Question: I try to filter an "item" column that has a many2one type based on the names that already exist in another "itemsnames" column that has a char type, I can not write the domain in the xml file, here is my xml file:
'''
<record id="sale_order_line_form_inherited" model="ir.ui.view">
<field name="name">sale_order.line.form.inherited</field>
<field name="model">sale.order</field>
<field name="inherit_id" ref="sale.view_order_form"/>
<field name="arch" type="xml">
<xpath expr="//tree//field[@name='name']" position="after">
<field name="categorie"/>
<!--<field name="item" domain="[('item.name','=', 'name.name')]"/>-->
<!--<field name="item" domain="[('item.name','in',items)]"/>-->
<field name="item" domain="[('item.name','in',itemsnames)]"/>
<field name="itemsids"/>
<field name="itemsnames"/>
</xpath>
</field>
</record>
'''
Here is python file:
'''
class class2(models.Model):
_name = 'module.item'
name = fields.Char(string='item')
class class3(models.Model):
_name = 'module.categorieitem'
name = fields.Many2one('module.categorie', string='Categorie')
item = fields.Many2one('module.item', string='Item')
class class4(models.Model):
_inherit = 'sale.order.line'
categorie = fields.Many2one('module.categorie')
# list1=[1,2]
# item = fields.Many2one('module.item', domain=[('id', '=', list1)])
item = fields.Many2one('module.item')
itemsids = fields.Char()
itemsnames = fields.Char()
@api.onchange('categorie')
def _onchange_categorie(self):
print('""" call onchange_categorie')
res = {}
items_ids = []
items_names = []
records = self.env['module.categorieitem'].search([('name','=',self.categorie .id)])
for record in records:
print(record.item.name)
items_ids.append(record.item.id)
items_names.append(record.item.name)
self.itemsids = items_ids
self.itemsnames = items_names
print('itemsnames: ',self.itemsnames)
res['domain'] = {'item':[('id','in',items_ids)]}
return res
'''
Here is screenshot for view

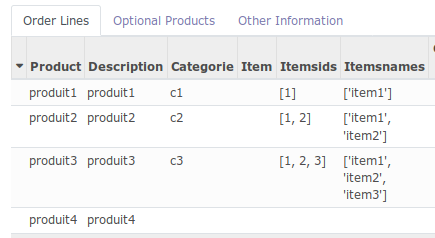
Answer: class SalesController(http.Controller):
'''
@http.route('/rounds/details', type='http', auth="public", website=True)
def pos_details_json(self):
rounds = http.request.env['sale.order.line'].search([])
my_list = []
for data in rounds:
my_list.append({'Line Name': data.item.name})
return json.dumps(my_list)
'''